Field crop: tomato
Growth stage: 1
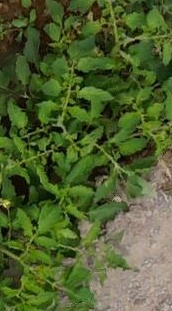
Species: tomato